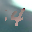
Label: 4